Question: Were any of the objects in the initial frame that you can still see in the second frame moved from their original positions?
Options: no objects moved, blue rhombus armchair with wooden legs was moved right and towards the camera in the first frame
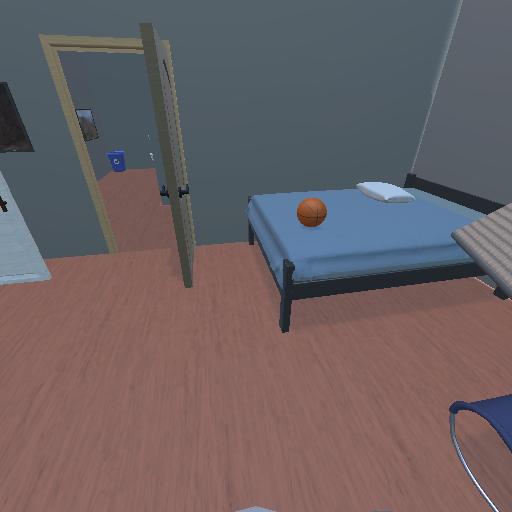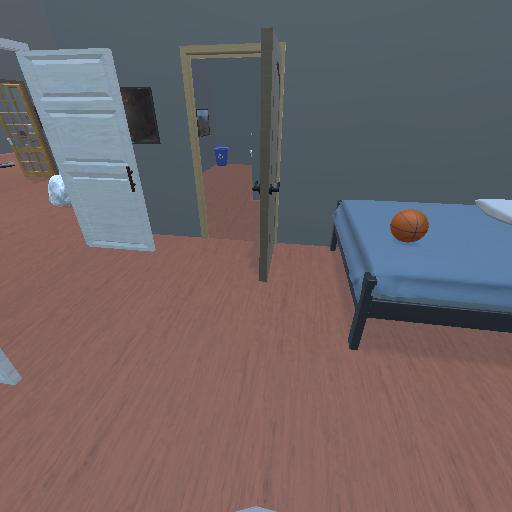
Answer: no objects moved